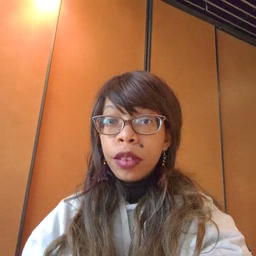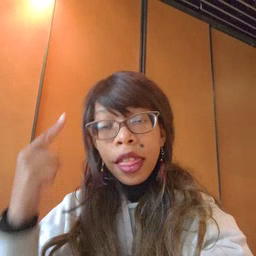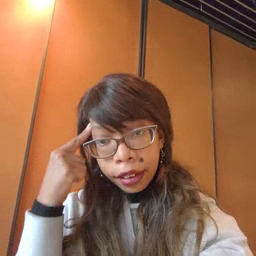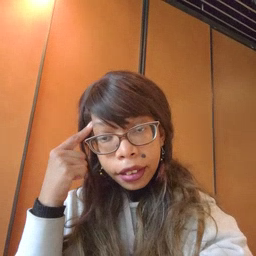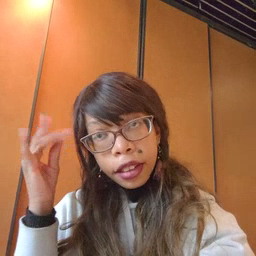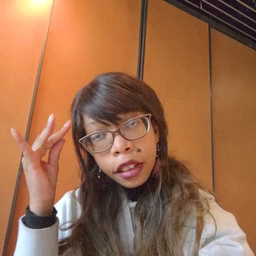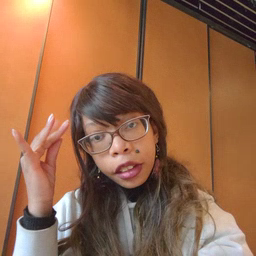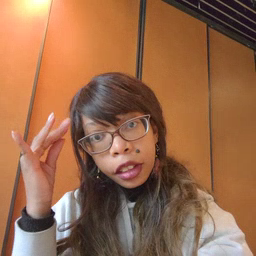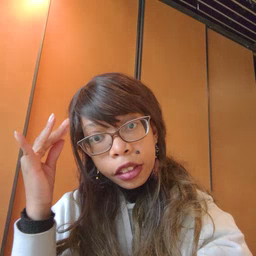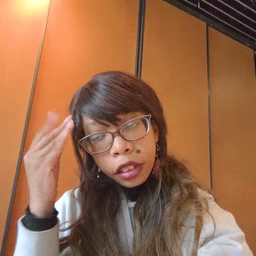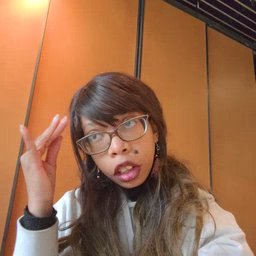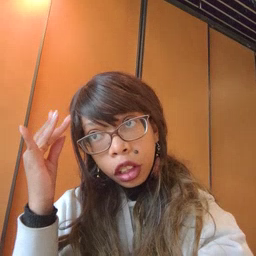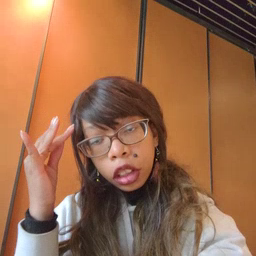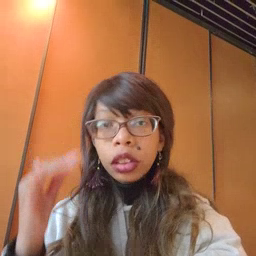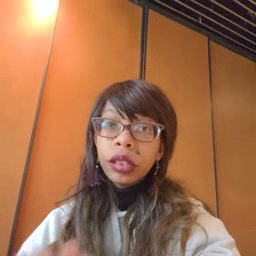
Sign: think